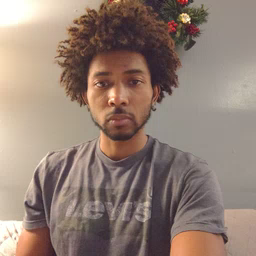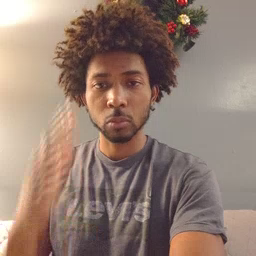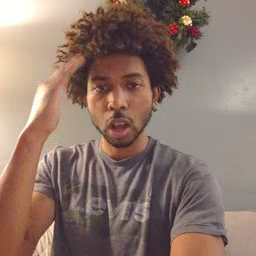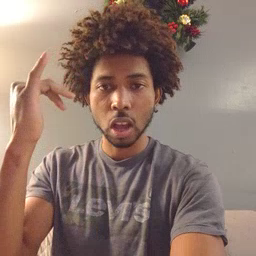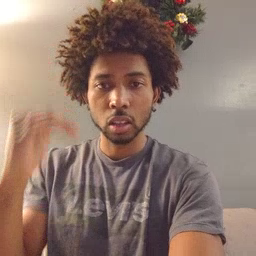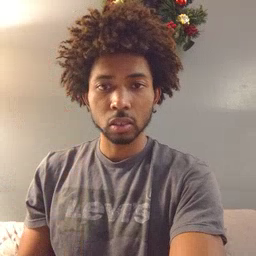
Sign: why